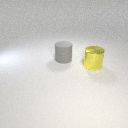
large yellow metal cylinder to the right of large gray rubber cylinder